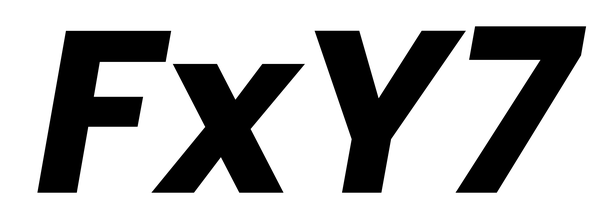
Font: Poppins-BoldItalic